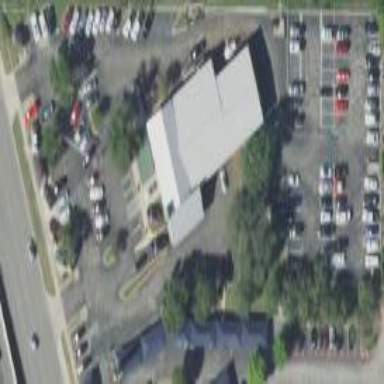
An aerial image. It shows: Car shop within retail area.